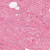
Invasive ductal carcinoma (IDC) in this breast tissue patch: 0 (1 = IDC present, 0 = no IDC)